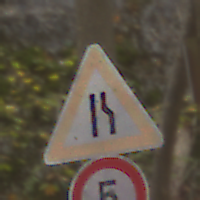
Verkehrszeichen: EinseitigVerengteFahrbahnRechts
Zusatzzeichen unten: Geschwindigkeit5
Umgebung: Outdoor, Nature
Tageszeit: MorningAfternoon
Wetter: Overcast
Licht: Natural
Jahreszeit: Autumn
Kontrast: LowContrast